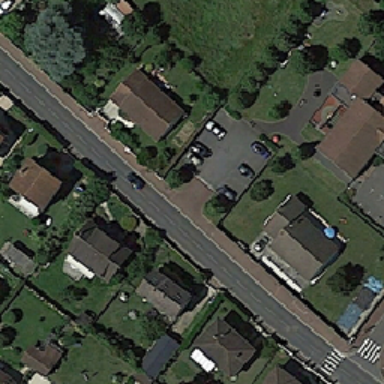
Ground distribution in apartment houses .